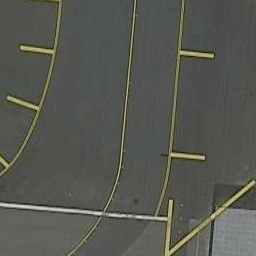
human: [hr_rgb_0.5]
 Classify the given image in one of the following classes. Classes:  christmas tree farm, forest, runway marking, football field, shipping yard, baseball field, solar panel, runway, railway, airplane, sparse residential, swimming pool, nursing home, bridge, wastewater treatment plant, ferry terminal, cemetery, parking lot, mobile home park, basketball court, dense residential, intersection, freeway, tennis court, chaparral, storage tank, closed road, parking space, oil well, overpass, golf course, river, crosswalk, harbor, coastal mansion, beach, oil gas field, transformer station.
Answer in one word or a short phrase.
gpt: runway marking